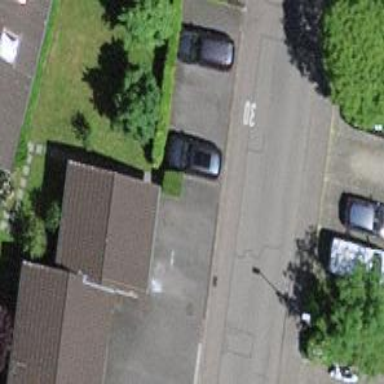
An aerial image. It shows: Street side parking area.